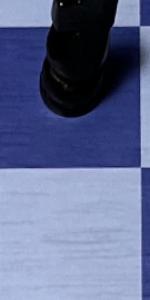
Label: Empty